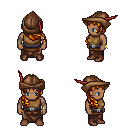
a pixel art fantasy rpg character, male body template, human, dark skin, leather chest armor, robe skirt, dark blonde right-swept hairstyle, leather cap, bracelets, brown shoes, four views (front, back, left, right), 2x2 character sprite sheet, small pixel art, hard edges, no anti-aliasing